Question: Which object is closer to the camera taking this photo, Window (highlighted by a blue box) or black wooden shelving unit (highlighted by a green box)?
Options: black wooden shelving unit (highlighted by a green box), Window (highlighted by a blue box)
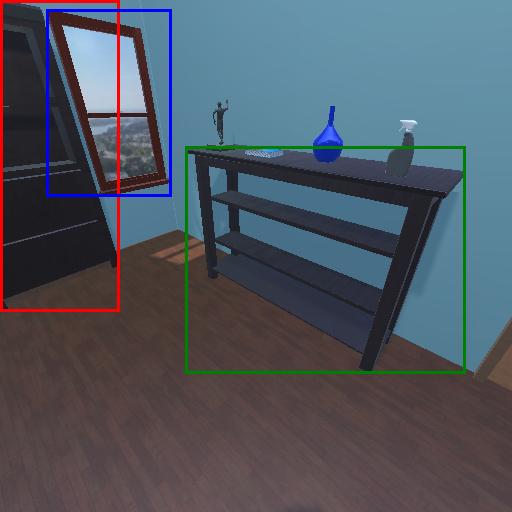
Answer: black wooden shelving unit (highlighted by a green box)